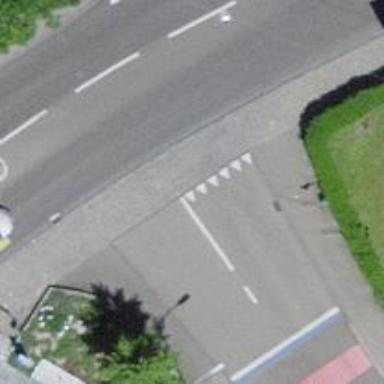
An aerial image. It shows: Road with "give way" sign.